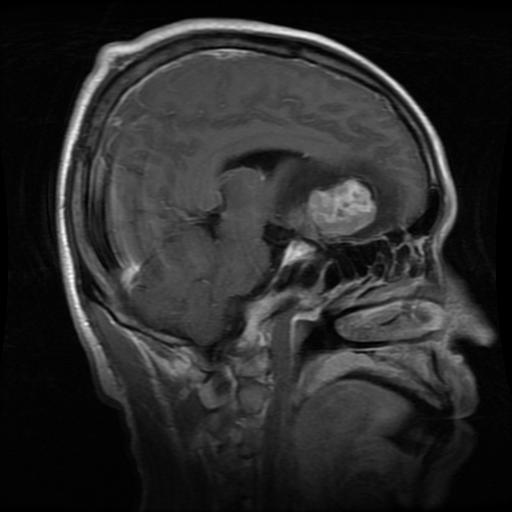
Label: meningioma